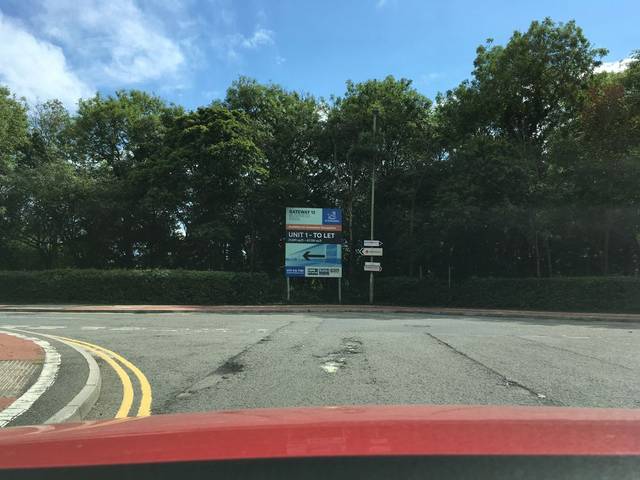
Region: United Kingdom
Coordinates: 51.813, -2.278